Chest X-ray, PA view. Patient: 39 years old, sex F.
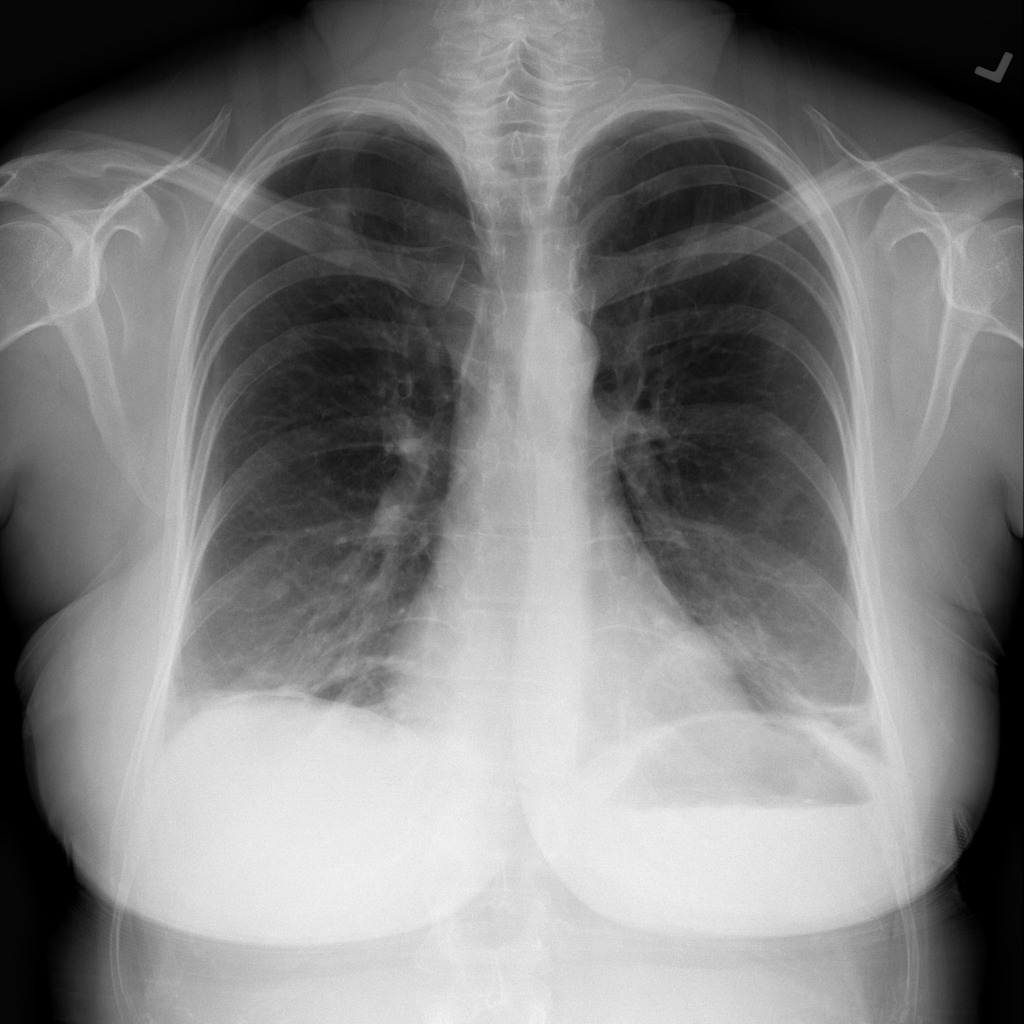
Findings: Infiltration